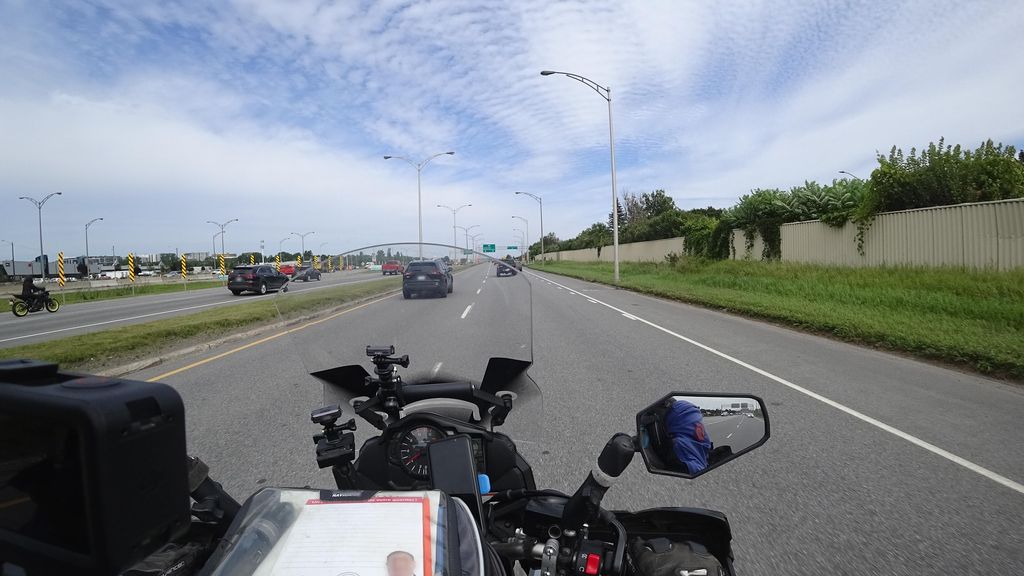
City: quebec_city